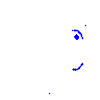
Particle: electron